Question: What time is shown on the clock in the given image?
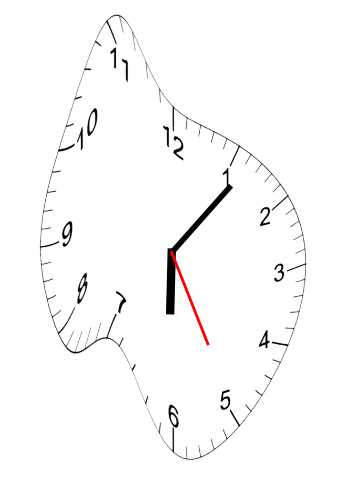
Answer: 06:06:25